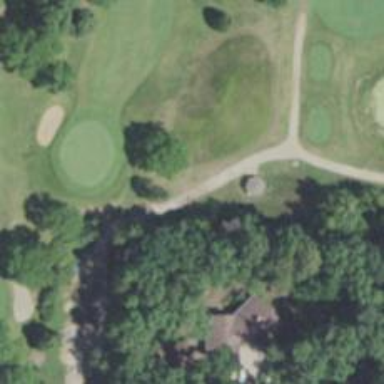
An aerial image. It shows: Path used for both walking and golf.